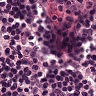
Metastatic tissue present: no